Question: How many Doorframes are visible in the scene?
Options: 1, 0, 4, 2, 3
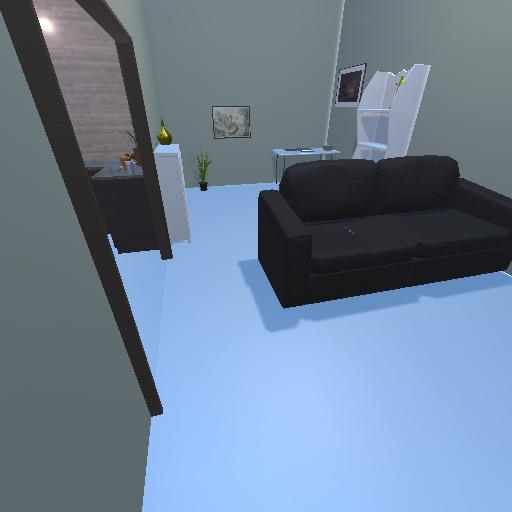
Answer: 1